Aerial crown-view tile of a tropical tree (Barro Colorado Island, Panama), acquired 20241112:
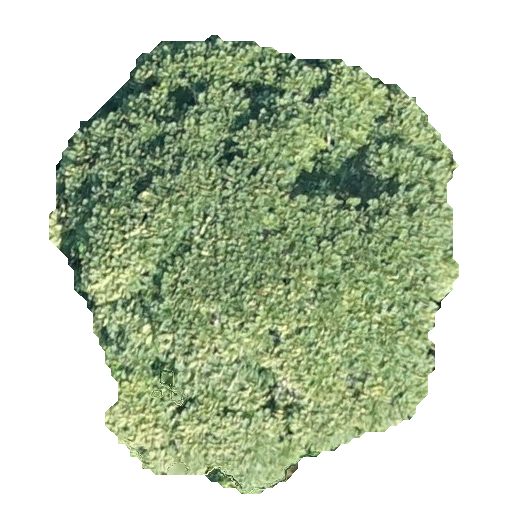
Species: Jacaranda copaia
GBIF accepted scientific name: Jacaranda copaia
Crown area: 215.675 m²